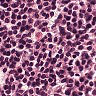
Metastatic tissue present: no